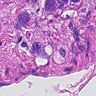
Metastatic tissue present: yes